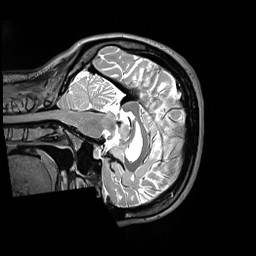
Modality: T2w
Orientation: sagittal
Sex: female
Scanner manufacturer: siemens
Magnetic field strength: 3 T
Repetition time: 3 s
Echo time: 0.409 s